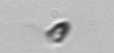
Label: Pyramimonas